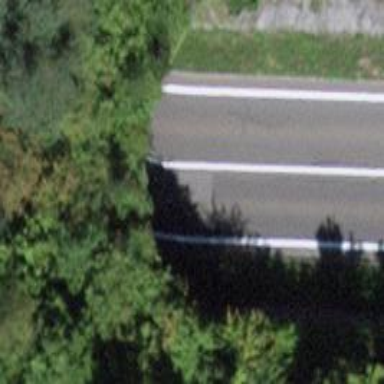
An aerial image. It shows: Primary highway passing through asphalt tunnel.